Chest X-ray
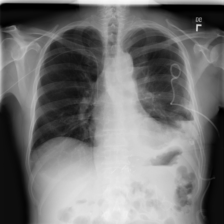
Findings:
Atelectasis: negative
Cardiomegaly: negative
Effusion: negative
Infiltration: negative
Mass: negative
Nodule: negative
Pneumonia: negative
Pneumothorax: negative
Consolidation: negative
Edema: negative
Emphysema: negative
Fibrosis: negative
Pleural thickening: negative
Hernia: negative